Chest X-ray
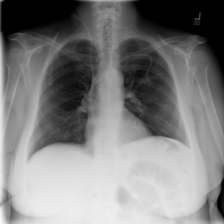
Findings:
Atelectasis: negative
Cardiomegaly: negative
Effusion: negative
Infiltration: negative
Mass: negative
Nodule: negative
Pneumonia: negative
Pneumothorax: negative
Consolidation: negative
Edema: negative
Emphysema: negative
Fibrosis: negative
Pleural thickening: negative
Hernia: negative